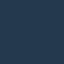
Label: SeaLake